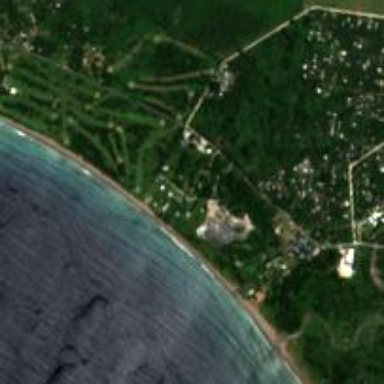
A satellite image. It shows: Golf course surrounded by greenery.